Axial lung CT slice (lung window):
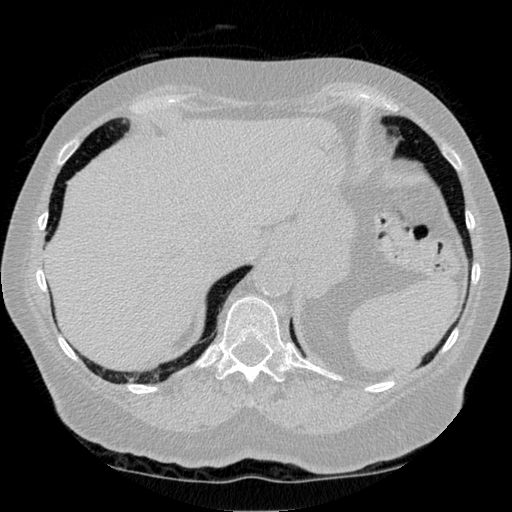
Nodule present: no